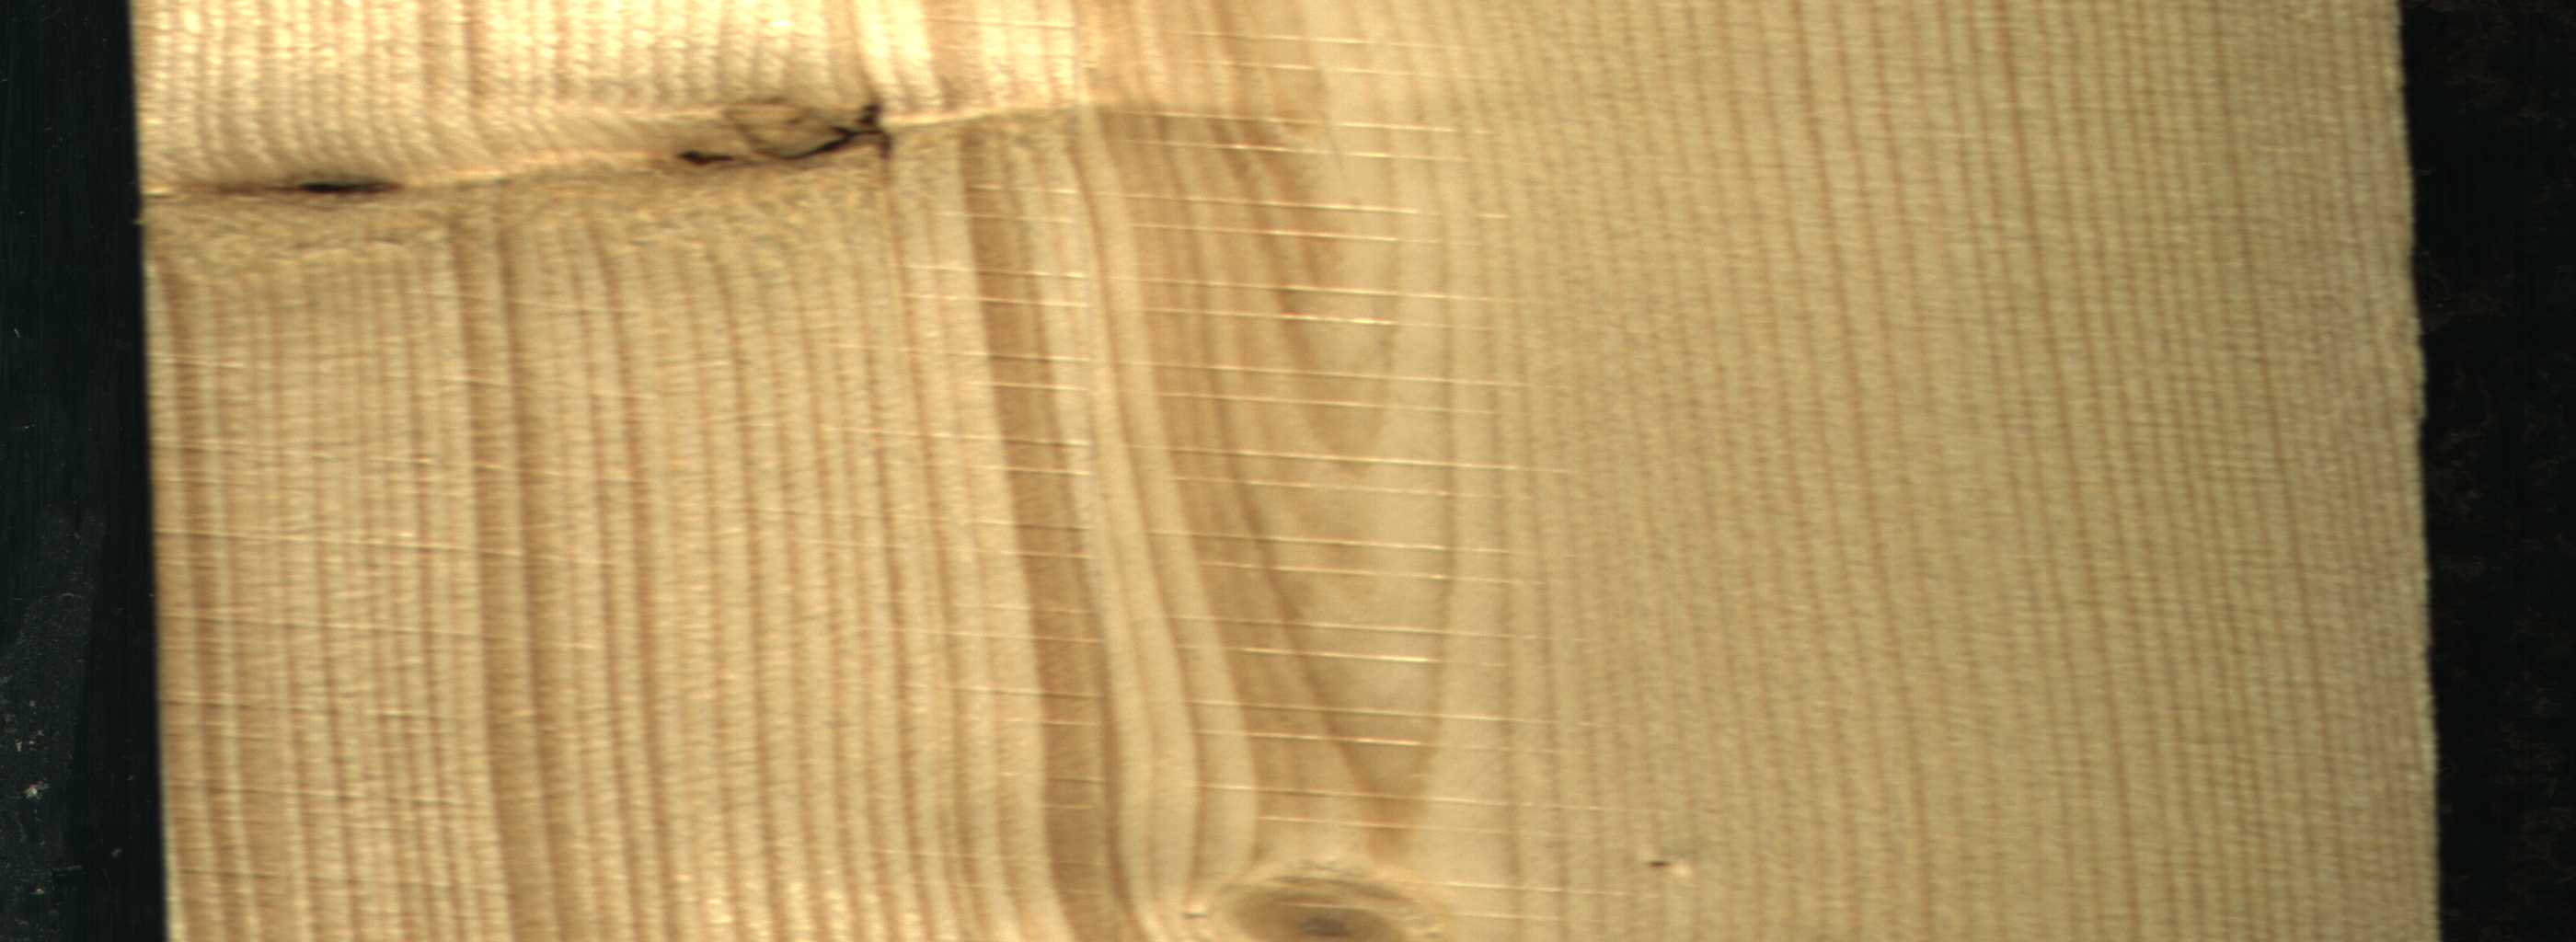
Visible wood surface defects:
Quartzity
Dead_Knot
Dead_Knot
Dead_Knot
Live_Knot